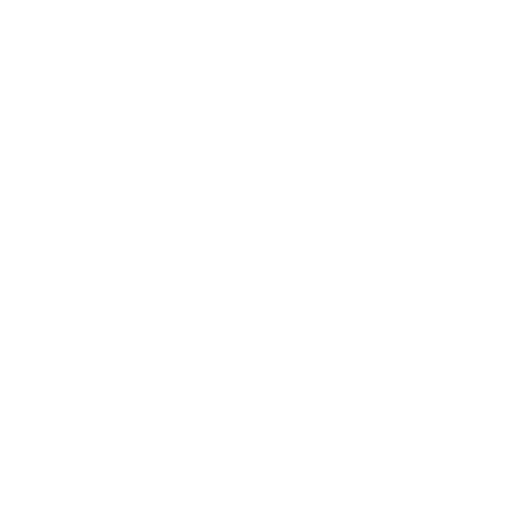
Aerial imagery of gap in Nevada named Jackass Divide containing shrub and grassland